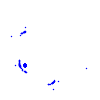
Particle: proton